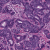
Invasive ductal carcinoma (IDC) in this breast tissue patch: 1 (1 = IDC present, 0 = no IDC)